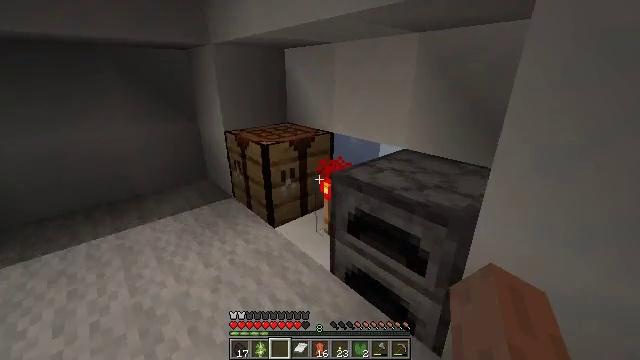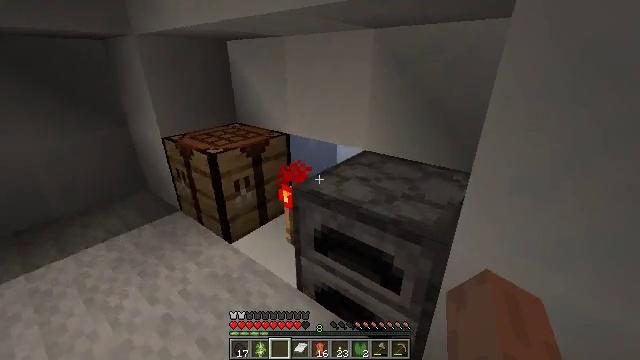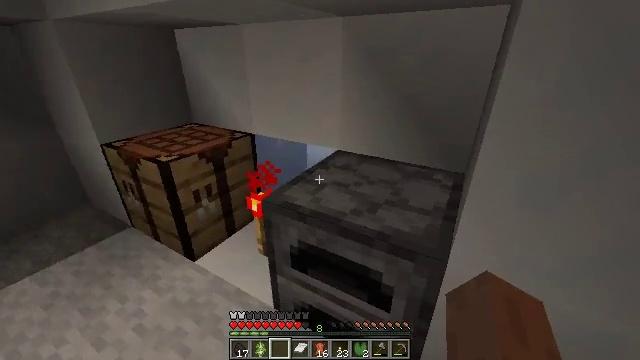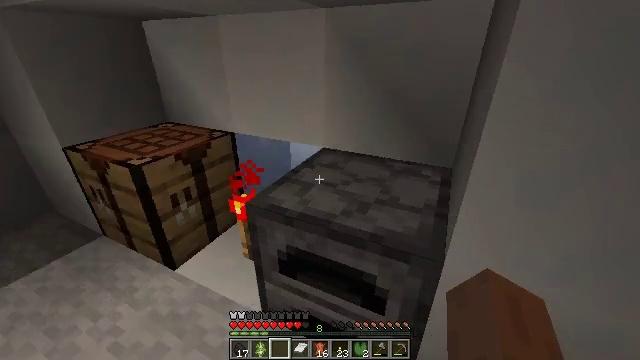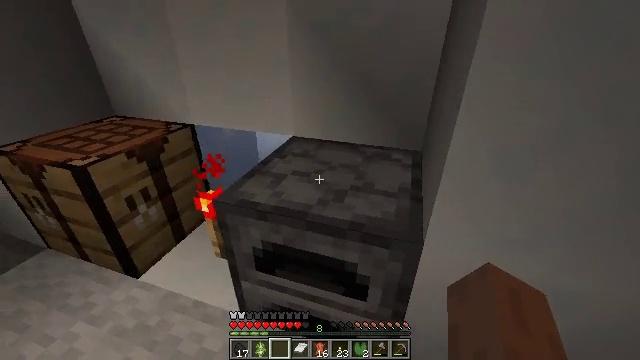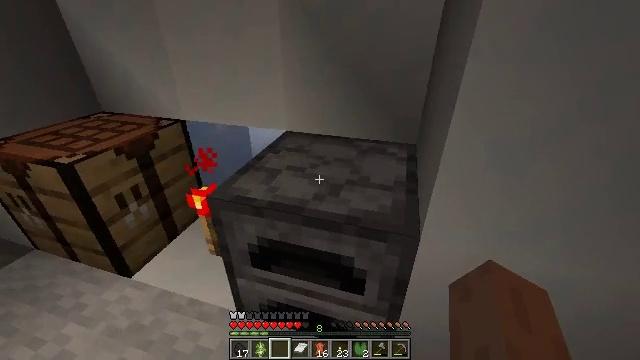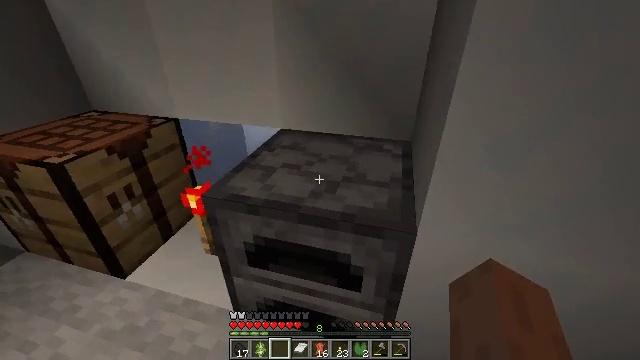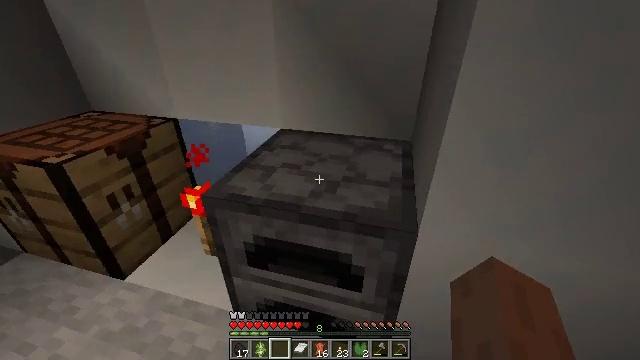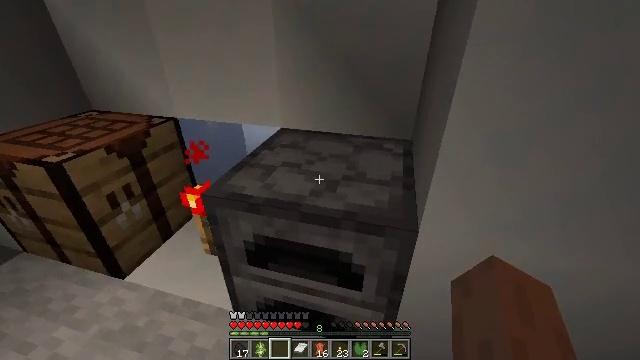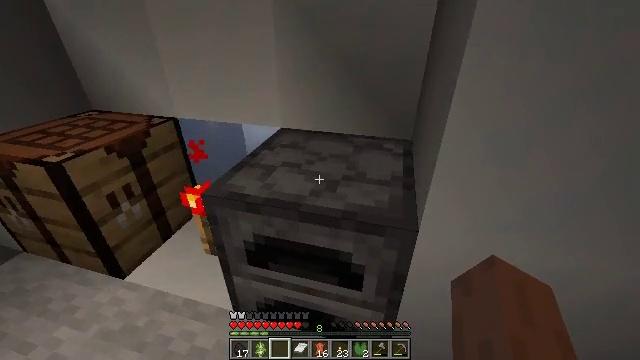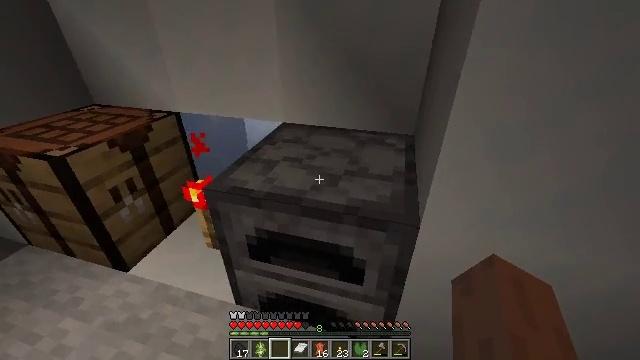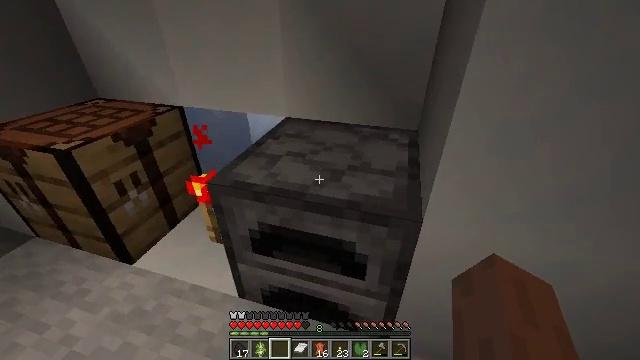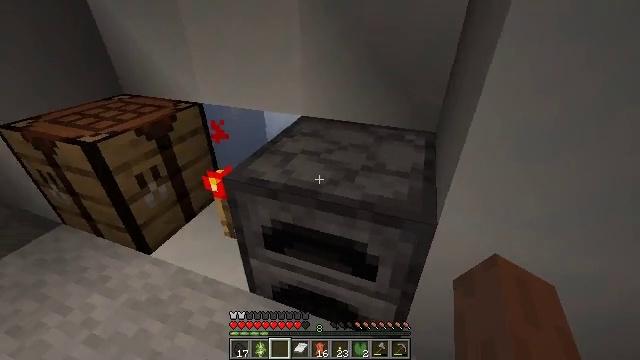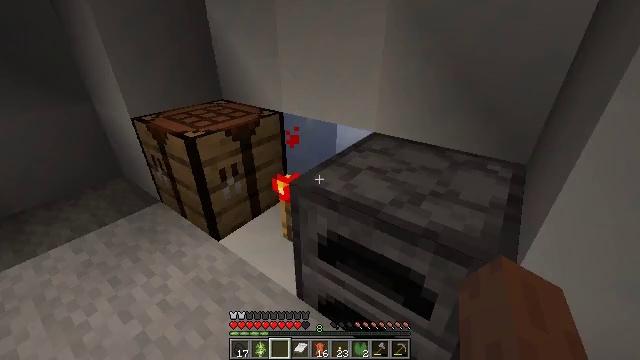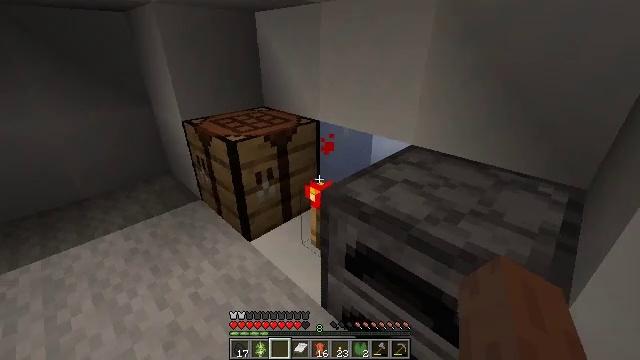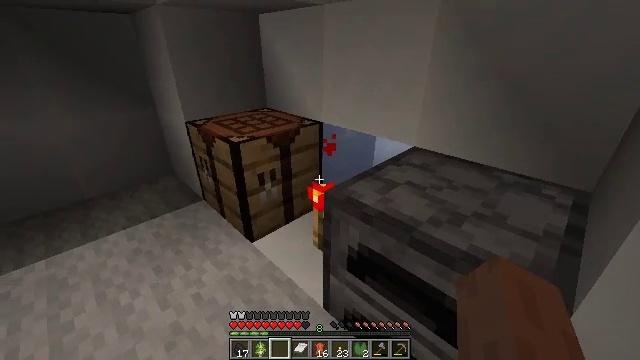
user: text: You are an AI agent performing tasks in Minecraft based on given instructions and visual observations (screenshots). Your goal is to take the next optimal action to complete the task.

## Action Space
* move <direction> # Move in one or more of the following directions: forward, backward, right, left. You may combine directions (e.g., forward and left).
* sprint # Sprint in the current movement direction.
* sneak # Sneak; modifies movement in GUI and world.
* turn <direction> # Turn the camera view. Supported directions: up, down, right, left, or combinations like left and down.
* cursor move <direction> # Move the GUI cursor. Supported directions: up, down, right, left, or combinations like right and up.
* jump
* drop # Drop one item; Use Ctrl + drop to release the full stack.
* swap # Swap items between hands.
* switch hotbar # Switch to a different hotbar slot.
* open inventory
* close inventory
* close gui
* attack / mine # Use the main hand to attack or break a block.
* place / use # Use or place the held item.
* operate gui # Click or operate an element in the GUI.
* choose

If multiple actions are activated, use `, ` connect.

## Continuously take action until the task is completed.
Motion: motion action
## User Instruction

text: Break the redstone torch.
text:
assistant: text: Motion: move forward, turn right and down
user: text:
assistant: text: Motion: turn right and down
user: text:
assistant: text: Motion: turn right
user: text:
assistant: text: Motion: turn right and down
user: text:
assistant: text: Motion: turn right and down
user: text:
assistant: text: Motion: turn right
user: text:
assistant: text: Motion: no_op
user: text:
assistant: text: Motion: no_op
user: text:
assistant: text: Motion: no_op
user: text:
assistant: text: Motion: turn down
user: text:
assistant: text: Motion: turn down
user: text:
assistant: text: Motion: turn left
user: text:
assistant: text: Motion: turn left and up
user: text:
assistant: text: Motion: turn left and up
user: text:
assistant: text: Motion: no_op
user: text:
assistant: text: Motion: no_op
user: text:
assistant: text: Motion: move forward and move left
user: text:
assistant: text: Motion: move forward and move left
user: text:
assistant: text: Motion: move forward and move left, turn right and down
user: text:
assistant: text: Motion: move forward and move left, turn right and down
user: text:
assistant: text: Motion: turn right and down
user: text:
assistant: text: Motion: turn right and down
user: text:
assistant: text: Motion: turn right and down
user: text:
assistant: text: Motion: turn right and down
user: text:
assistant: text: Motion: turn right
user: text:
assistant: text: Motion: no_op
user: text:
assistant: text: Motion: no_op
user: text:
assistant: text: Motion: turn left
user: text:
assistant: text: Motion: turn left
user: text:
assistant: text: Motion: turn left